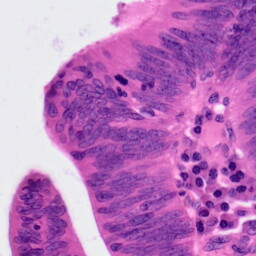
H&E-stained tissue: Colon